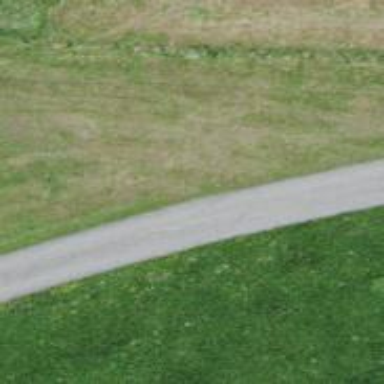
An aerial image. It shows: Well-maintained track road with grade 1 tracktype.